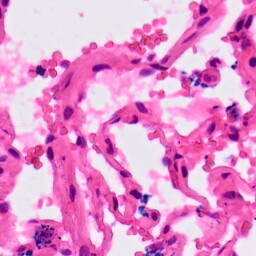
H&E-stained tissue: Lung